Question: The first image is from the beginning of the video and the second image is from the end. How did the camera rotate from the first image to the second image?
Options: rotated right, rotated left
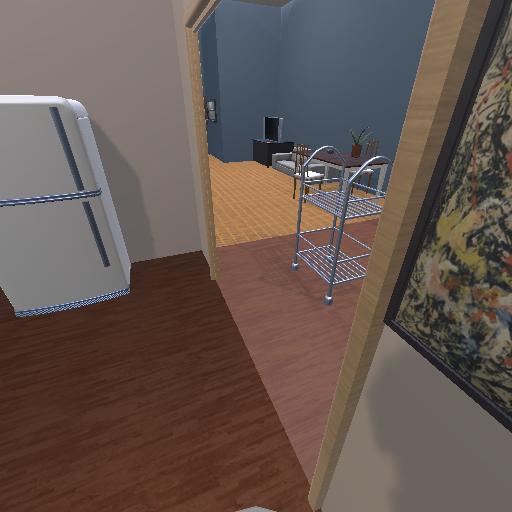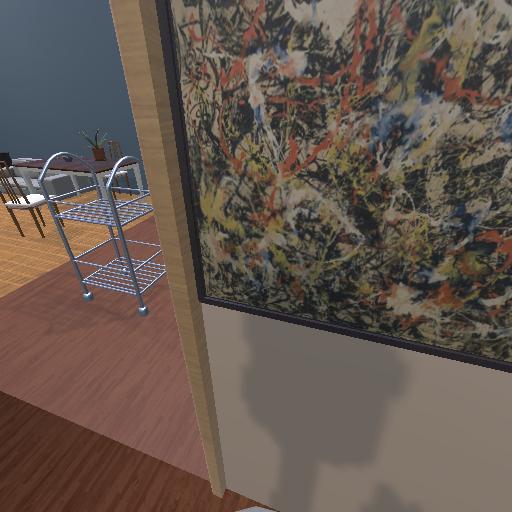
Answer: rotated right